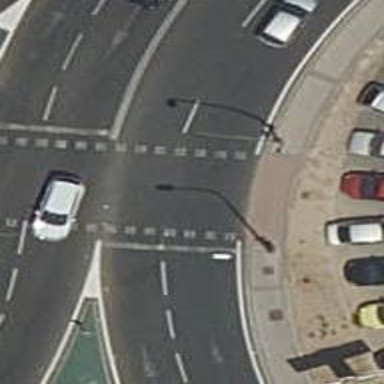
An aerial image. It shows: Road with traffic signals. The crossing is controlled by traffic signals.